Question: I've recently found that most of the measurements I thought I knew were actually different from what I thought they where due to browser specific defaults. I assessed that all my knowledge of my visual inspections were relative...item A is 20px so I can see that Item B is 22px. However because of browser hidden defaults...this method doesn't work too well. How can I know what absolute pixel count is.
Currently, I just created a 20px by 20px ruler in a graphics editor with tick marks.
Attached here

Now I can move this around by using absolute positioning and measure things. However is there something built into the development tools to do this. I'm using Firefox 10 right now.
Thanks
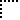
Answer: Chrome's inspector tool shows the dimension of any element that you happen to hover over. However, if you must remain loyal to Firefox, Firebug can show the exact dimensions of any element upon hover as well. When you open up Firebug, click "Layout" in the sidebar to the right. Then, when you hover over an element, the dimensions will appear within that box (no clicking necessary). Not exactly as intuitive as Chrome's inspector tool, but it works regardless.